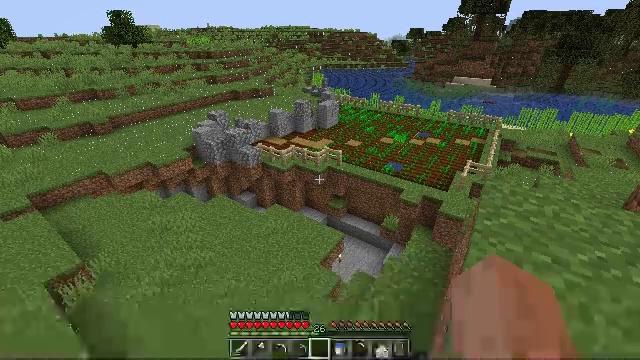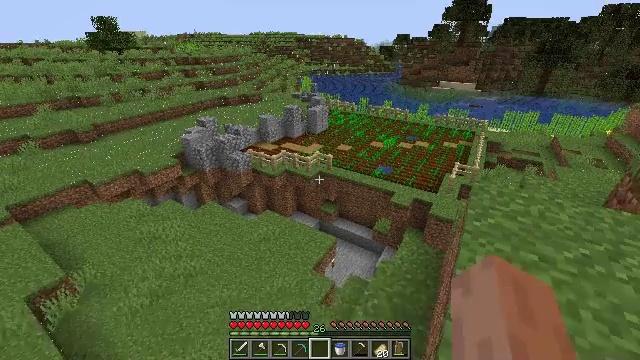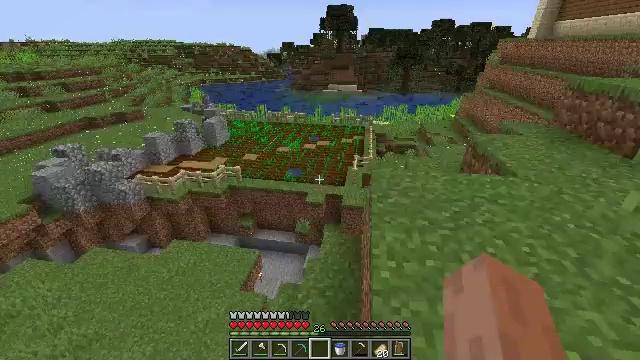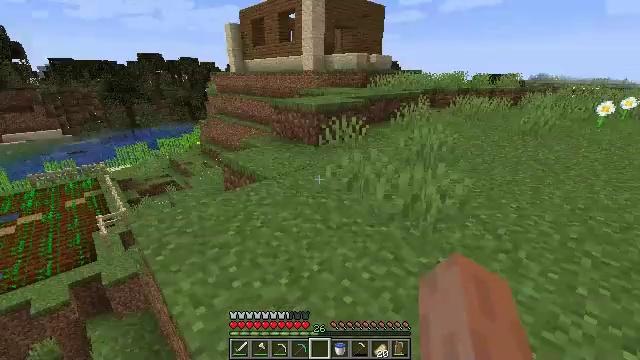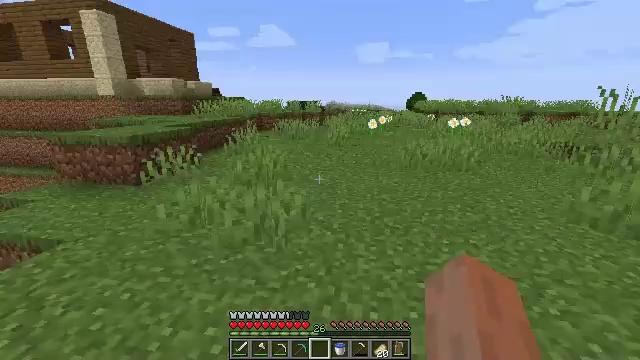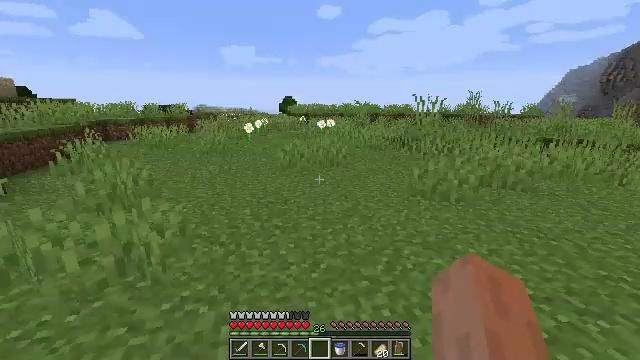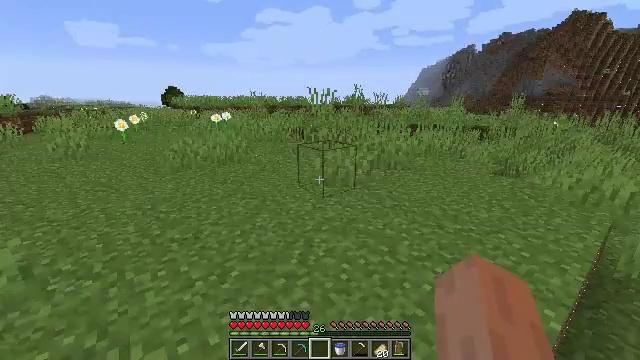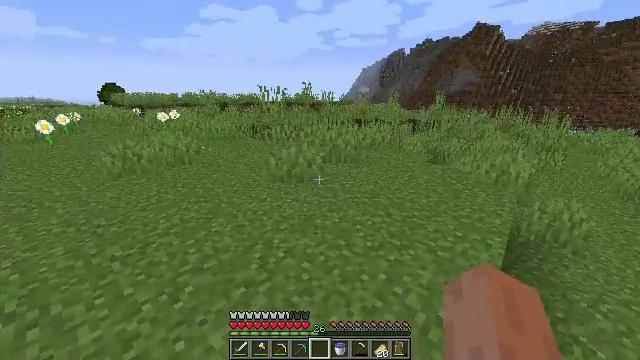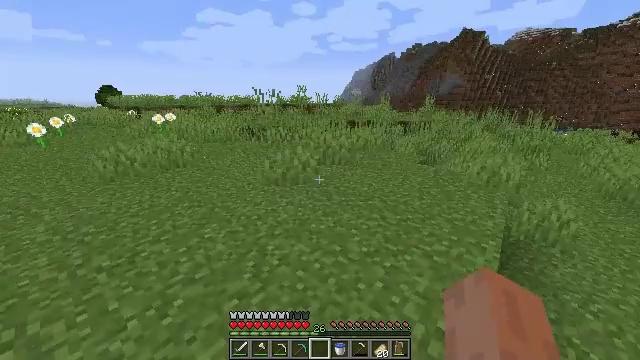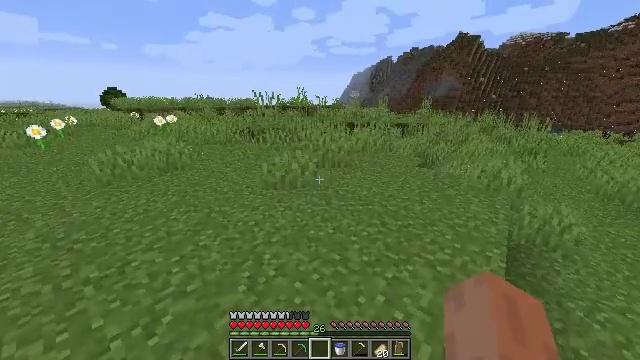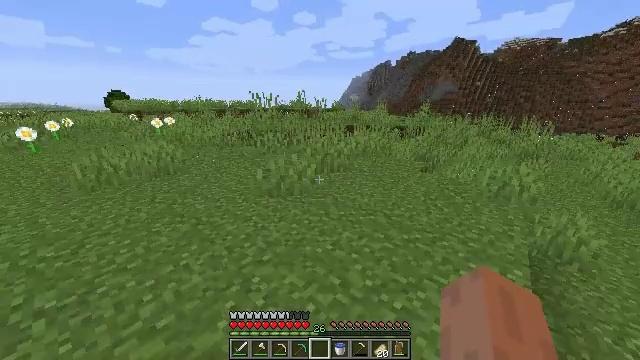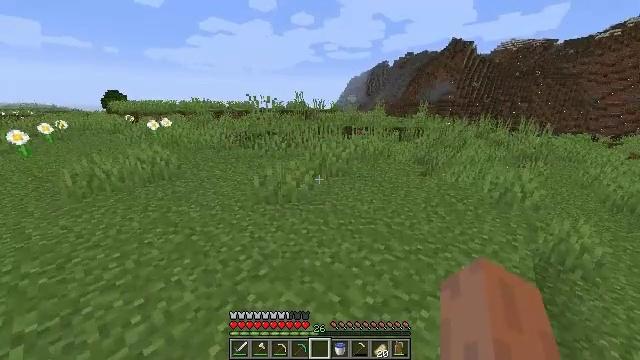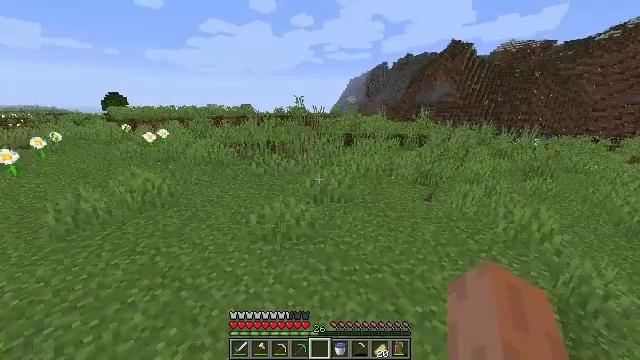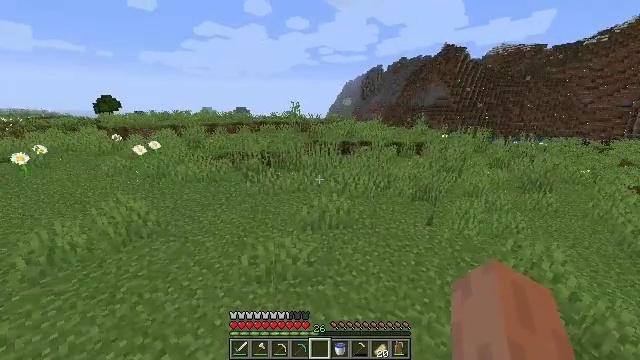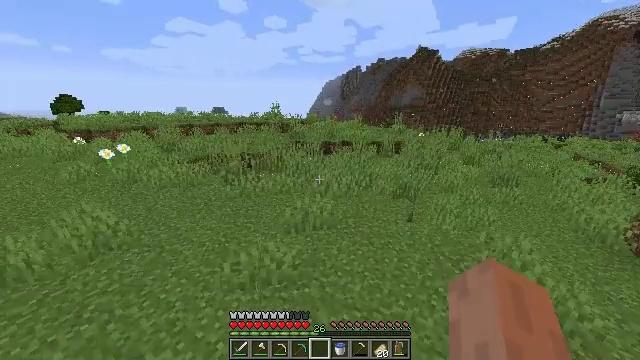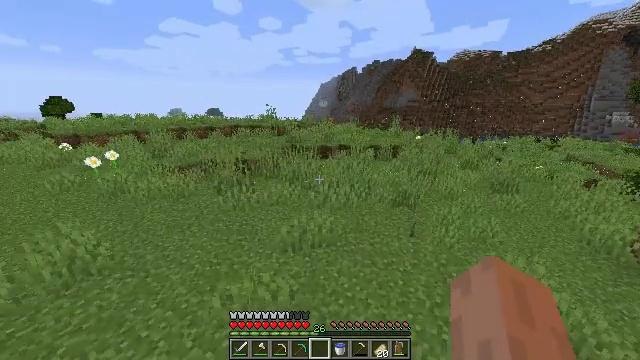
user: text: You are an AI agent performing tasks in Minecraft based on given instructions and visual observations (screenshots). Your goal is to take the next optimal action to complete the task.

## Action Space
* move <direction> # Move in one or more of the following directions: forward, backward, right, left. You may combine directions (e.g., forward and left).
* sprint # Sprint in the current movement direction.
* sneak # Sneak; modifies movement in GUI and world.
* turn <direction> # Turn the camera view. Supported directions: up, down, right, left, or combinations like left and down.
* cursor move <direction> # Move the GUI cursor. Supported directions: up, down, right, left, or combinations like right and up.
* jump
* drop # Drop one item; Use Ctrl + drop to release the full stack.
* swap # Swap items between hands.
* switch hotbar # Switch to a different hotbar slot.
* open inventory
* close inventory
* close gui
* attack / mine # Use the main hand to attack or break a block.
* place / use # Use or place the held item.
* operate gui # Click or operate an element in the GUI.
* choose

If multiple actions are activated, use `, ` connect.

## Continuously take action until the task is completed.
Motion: motion action
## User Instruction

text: Dismantle the birch fence.
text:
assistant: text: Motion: turn right and up
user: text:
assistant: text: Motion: turn right and up
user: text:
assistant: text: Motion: turn right and up
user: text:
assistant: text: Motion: turn right and up
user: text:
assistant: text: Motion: turn right
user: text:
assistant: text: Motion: move forward, sprint, turn right and down
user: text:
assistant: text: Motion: move forward, sprint, turn right and down
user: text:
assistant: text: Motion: move forward, sprint, turn right
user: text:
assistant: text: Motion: move forward, sprint
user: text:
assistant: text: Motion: move forward, sprint
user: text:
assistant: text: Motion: move forward, sprint, jump
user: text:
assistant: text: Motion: move forward, sprint, jump
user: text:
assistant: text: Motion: move forward, sprint, turn right, jump
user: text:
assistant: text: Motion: move forward, sprint, turn right, jump
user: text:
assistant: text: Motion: move forward, sprint, turn right, jump
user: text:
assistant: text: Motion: move forward, sprint, turn right, jump
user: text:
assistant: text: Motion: move forward, sprint, turn right, jump
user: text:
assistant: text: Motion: move forward, sprint, jump
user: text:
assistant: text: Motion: move forward, sprint, jump
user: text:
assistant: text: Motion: move forward, sprint, jump
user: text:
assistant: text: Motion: move forward, sprint, jump
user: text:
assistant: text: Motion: move forward, sprint, jump
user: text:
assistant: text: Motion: move forward, sprint, jump
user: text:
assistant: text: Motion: move forward, sprint, jump
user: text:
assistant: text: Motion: move forward, sprint, jump
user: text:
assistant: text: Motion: move forward, sprint, jump
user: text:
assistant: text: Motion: move forward, sprint, turn right, jump
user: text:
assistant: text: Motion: move forward, sprint, jump
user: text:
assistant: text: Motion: move forward, sprint, jump
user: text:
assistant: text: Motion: move forward and move right, sprint, jump